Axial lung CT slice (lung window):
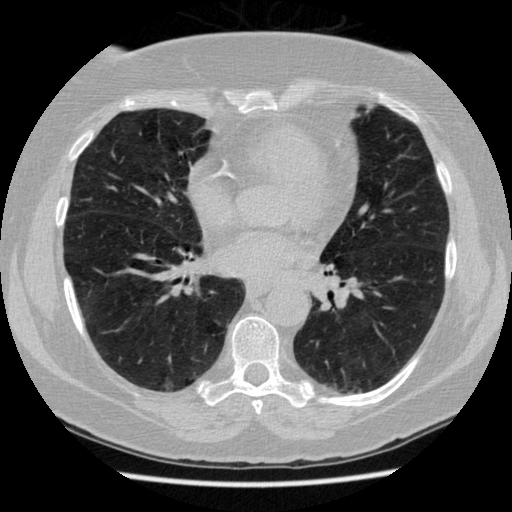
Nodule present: no